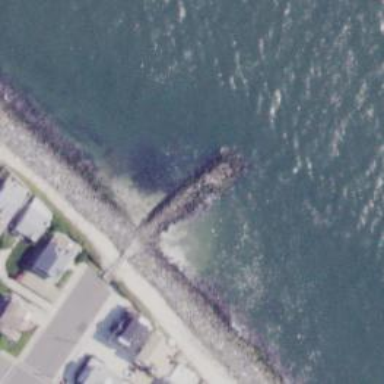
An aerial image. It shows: Breakwater structure.